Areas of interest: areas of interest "Factory"
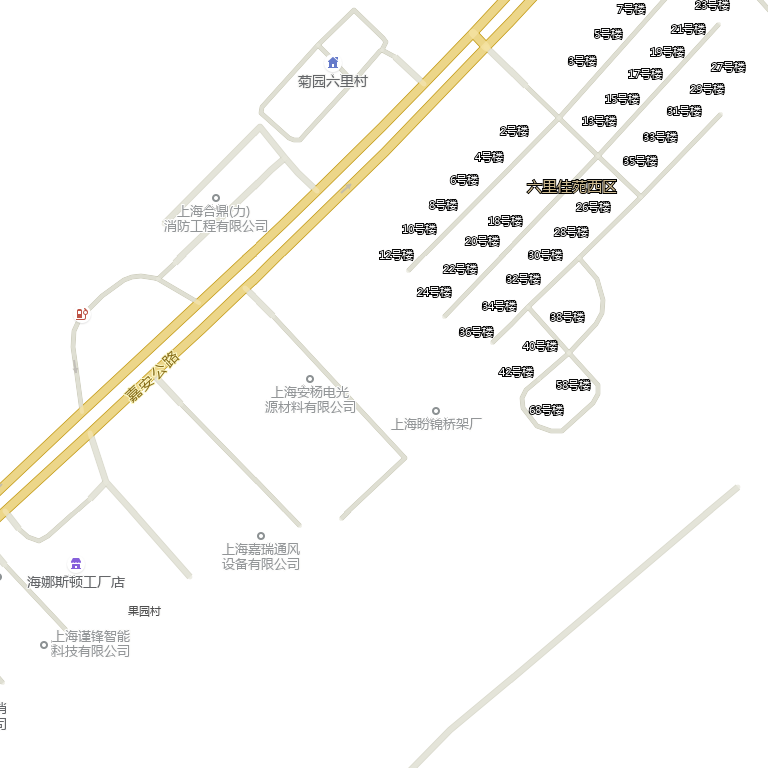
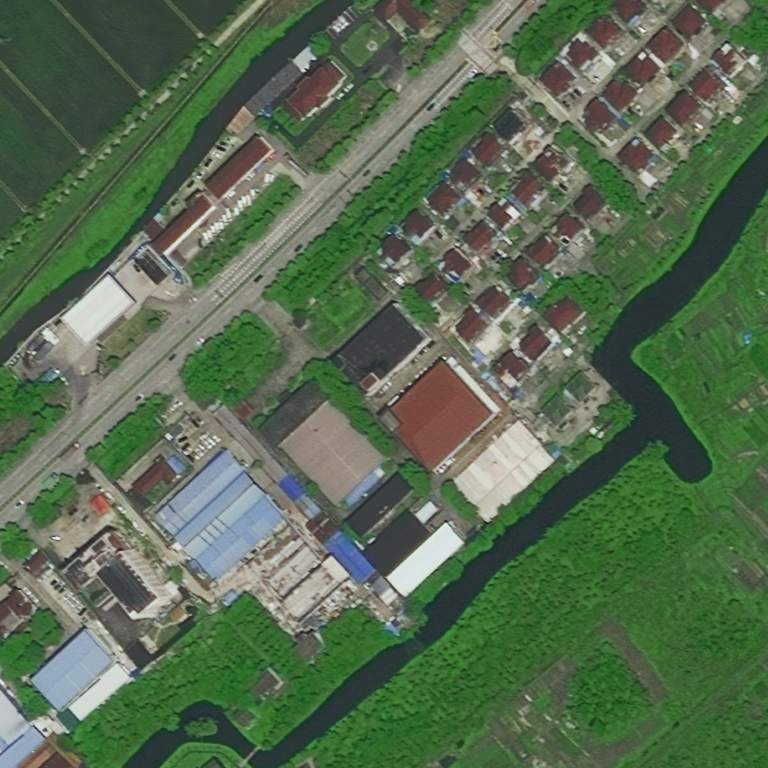